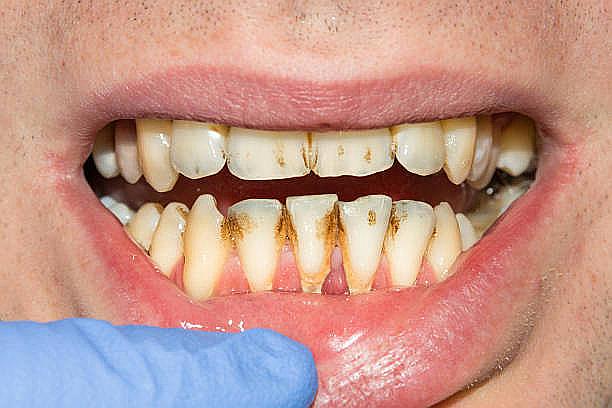
Condition: Calculus